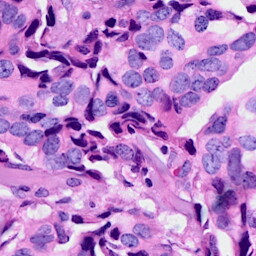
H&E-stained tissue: Breast